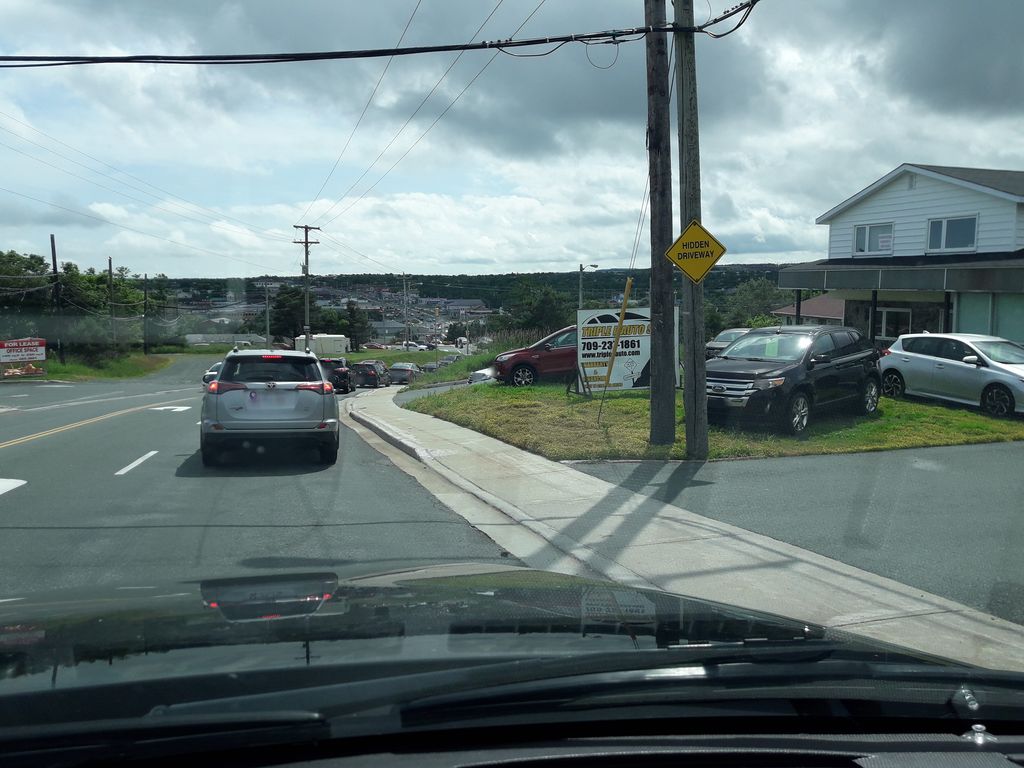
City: st_johns